Field crop: maize
Growth stage: 2
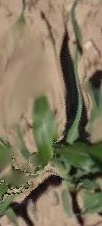
Species: maize